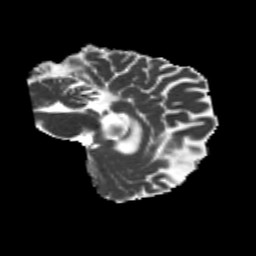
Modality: MD
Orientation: sagittal
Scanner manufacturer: siemens
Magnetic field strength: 3 T
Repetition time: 8.8 s
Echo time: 0.085 s